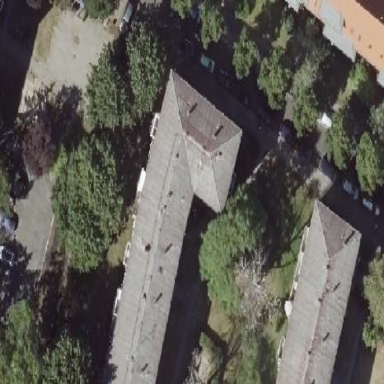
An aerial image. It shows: Hipped roof on apartment building.